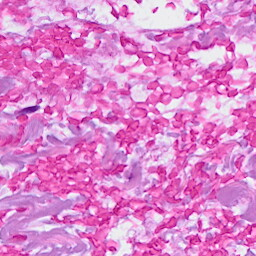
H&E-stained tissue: Breast